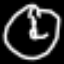
Label: clock